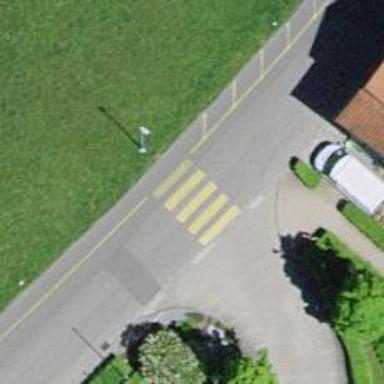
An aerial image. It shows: Marked crossing on the road.